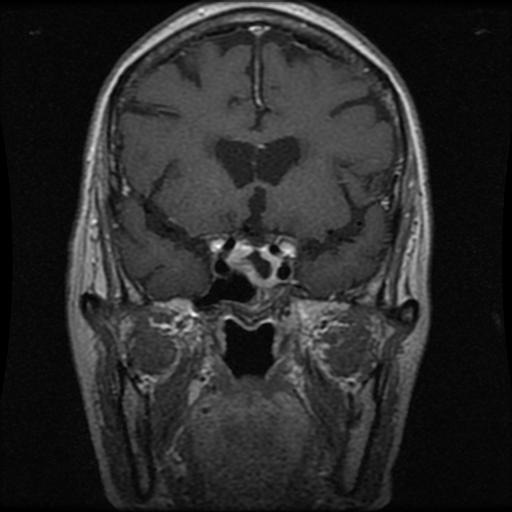
Label: pituitary